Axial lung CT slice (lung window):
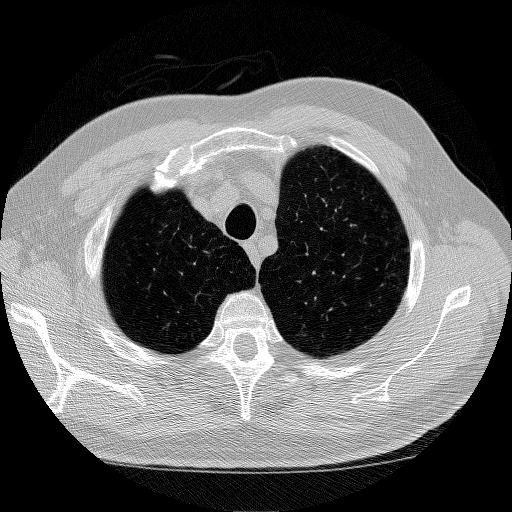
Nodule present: no